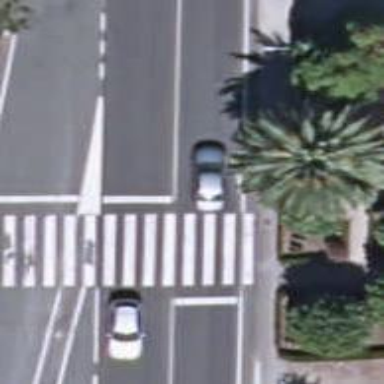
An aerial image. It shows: Uncontrolled road crossing.